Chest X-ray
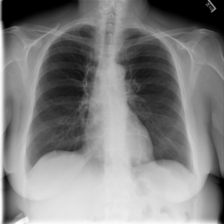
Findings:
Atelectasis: negative
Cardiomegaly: negative
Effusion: negative
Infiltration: negative
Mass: negative
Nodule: negative
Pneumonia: negative
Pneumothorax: negative
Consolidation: negative
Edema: negative
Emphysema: negative
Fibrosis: negative
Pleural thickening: negative
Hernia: negative